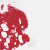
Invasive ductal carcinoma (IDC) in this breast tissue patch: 0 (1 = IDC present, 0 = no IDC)